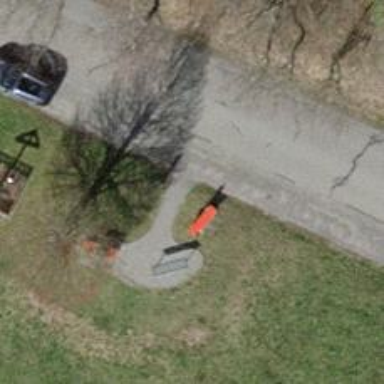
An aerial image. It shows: Bench.